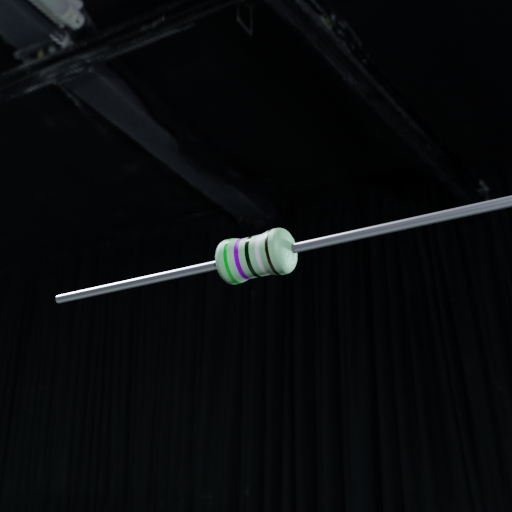
Resistor colour bands (in order): green, violet, black, silver, black